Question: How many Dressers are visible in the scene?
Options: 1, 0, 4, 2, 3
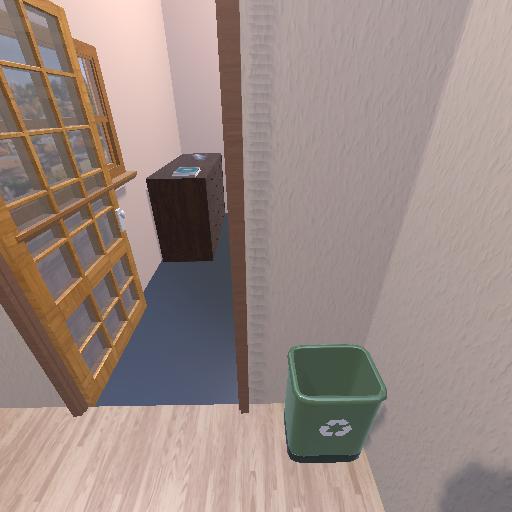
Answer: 1